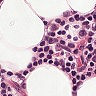
Metastatic tissue present: no